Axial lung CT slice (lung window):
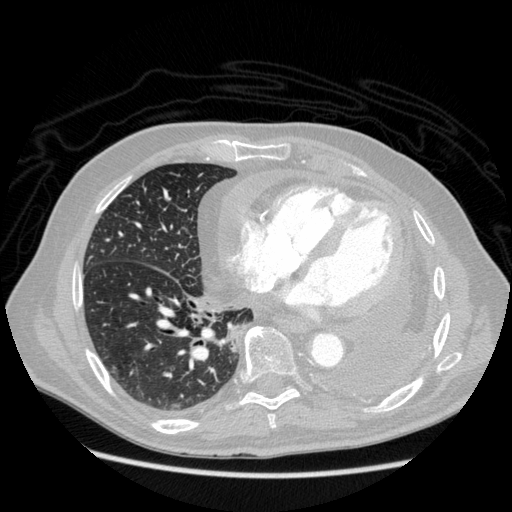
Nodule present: no